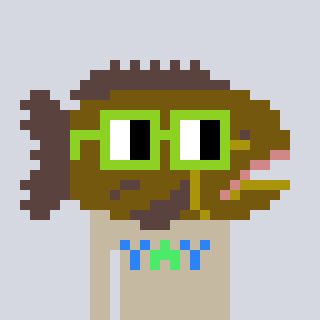
a pixel art character with square light green glasses, a grouper-shaped head and a bege-colored body on a cool background